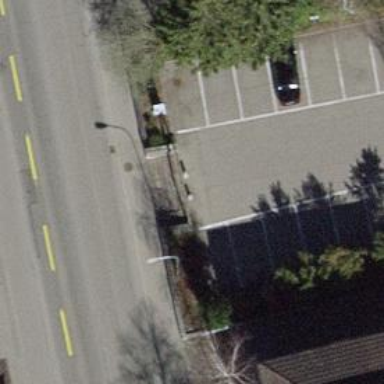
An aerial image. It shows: Bollard barrier.